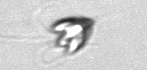
Label: Pyramimonas_longicauda